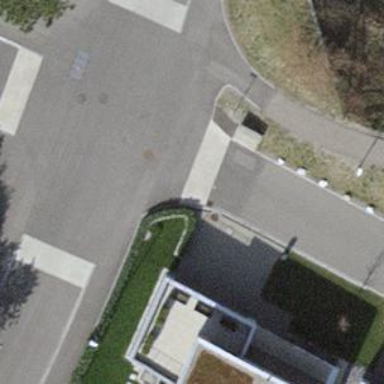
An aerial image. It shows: Street cabinet.